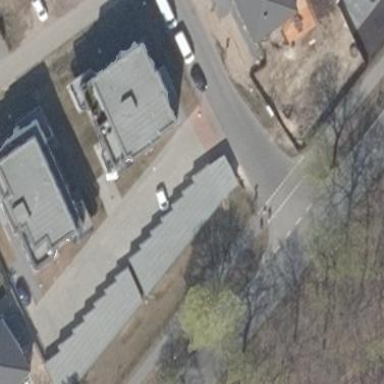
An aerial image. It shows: Garage with flat grey roof.